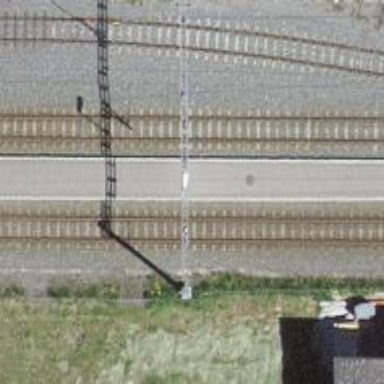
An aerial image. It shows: Narrow gauge railway siding with one track. The railway line is electrified with contact line.